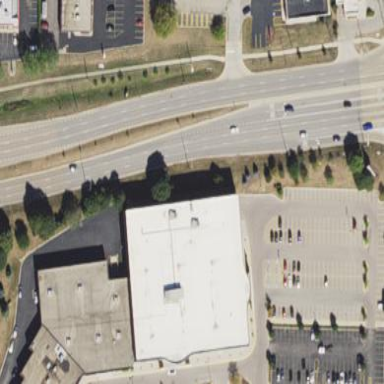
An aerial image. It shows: Retail building that houses department store.